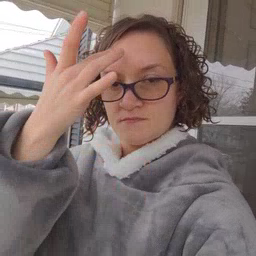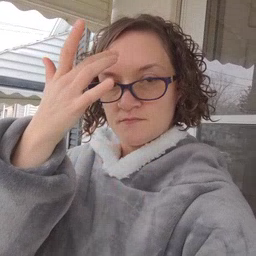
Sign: sick